Question: I would like to change the value of the y-axis in my graph, such as, instead of displaying [0,18], it displays [-18,0].
My initial code for the axis is:
'''
var y = d3.scale.linear().range([height, 0]);
var yAxis = d3.svg.axis()
.scale(y)
.orient("left");
'''
and I tried to modify it like this:
'''
var yAxisInv = d3.svg.axis()
.scale(y)
.orient("left")
.ticks(10)
.tickValues([-18, -16, -14, -12, -10, -8, -6, -4, -2, 0]);
'''
but it just moves down the whole axis. What I would like to do is
In images, it looks like this:

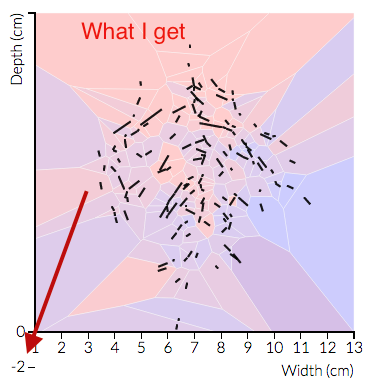
Answer: You can use the <URL> function to define how you want the individual ticks to appear.
I think something like the following would work:
'''
var yAxis = d3.svg.axis()
.scale(y)
.orient("left");
.tickFormat(function(d) {
return -18+d;
})
'''